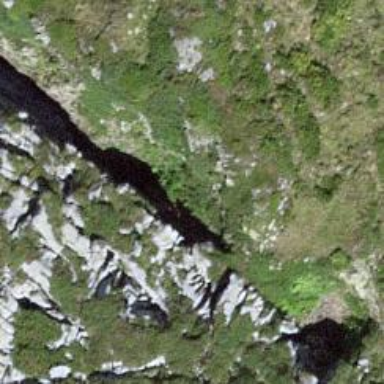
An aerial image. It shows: Cliff in nature.